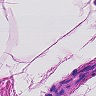
Metastatic tissue present: no